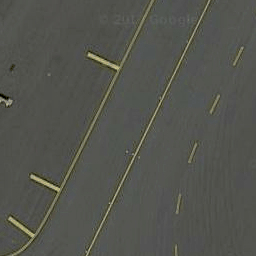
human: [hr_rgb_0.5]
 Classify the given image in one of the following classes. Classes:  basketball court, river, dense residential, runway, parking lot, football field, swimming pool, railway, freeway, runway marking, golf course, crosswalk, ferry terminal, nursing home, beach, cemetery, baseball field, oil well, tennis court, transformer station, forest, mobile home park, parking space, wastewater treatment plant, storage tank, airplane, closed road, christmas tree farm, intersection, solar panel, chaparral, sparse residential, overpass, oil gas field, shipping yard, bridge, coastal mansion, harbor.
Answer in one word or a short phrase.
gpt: runway marking